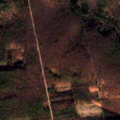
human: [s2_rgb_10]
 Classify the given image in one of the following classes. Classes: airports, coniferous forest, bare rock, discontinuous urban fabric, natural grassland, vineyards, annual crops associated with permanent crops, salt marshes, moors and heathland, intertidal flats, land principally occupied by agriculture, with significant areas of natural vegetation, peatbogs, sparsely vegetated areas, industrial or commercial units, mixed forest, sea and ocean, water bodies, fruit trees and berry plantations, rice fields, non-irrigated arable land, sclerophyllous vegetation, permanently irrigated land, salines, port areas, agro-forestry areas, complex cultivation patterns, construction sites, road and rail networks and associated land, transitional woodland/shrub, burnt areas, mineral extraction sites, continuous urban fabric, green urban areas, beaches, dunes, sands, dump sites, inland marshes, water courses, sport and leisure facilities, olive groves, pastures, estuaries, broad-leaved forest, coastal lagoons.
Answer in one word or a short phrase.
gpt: broad-leaved forest, mixed forest